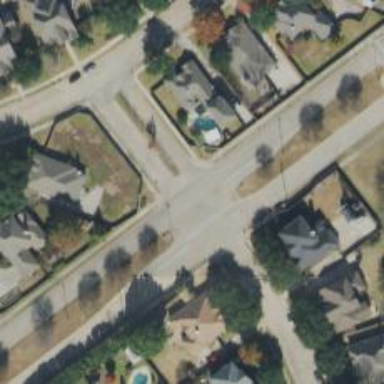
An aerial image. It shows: Secondary road with separate sidewalks.